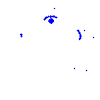
Particle: electron